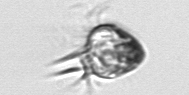
Label: Ciliophora